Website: lowes
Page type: customer-info-address
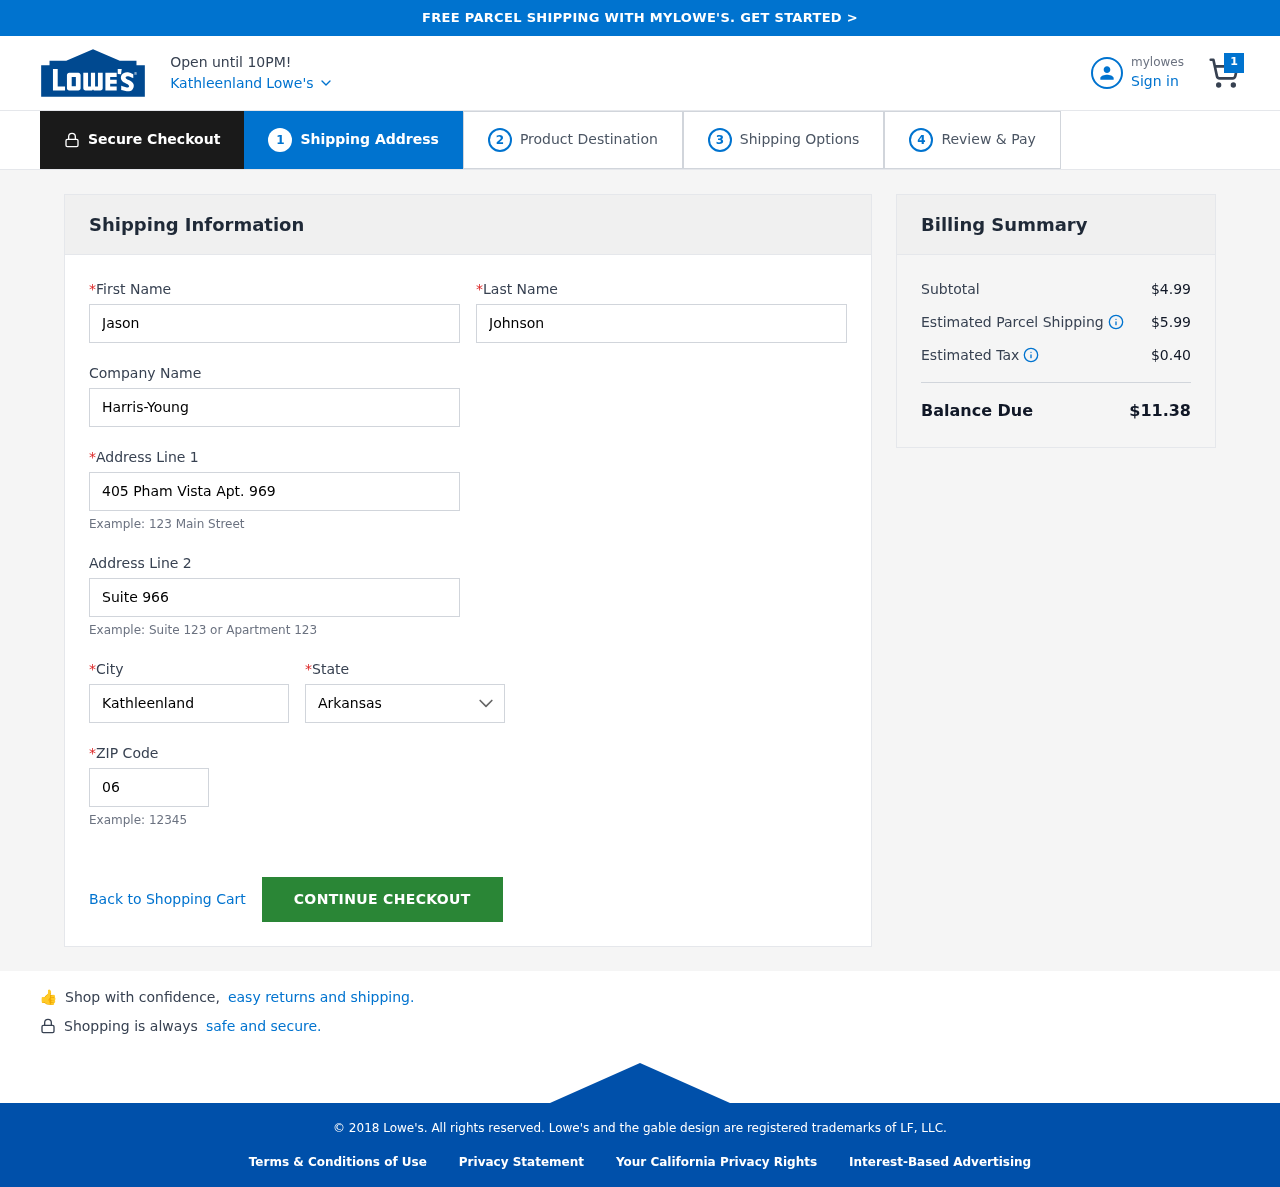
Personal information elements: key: PII_CITY
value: Kathleenland
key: PII_COMPANY
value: Harris-Young
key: PII_FIRSTNAME
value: Jason
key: PII_LASTNAME
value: Johnson
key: PII_POSTCODE
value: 06169
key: PII_STATE
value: Arkansas
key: PII_STREET
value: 405 Pham Vista Apt. 969
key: PII_STREET2
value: Suite 966
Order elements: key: ORDER_NUM_ITEMS
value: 1
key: ORDER_SUBTOTAL
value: $4.99
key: ORDER_SHIPPING_COST
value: $5.99
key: ORDER_TAX
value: $0.40
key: ORDER_TOTAL
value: $11.38